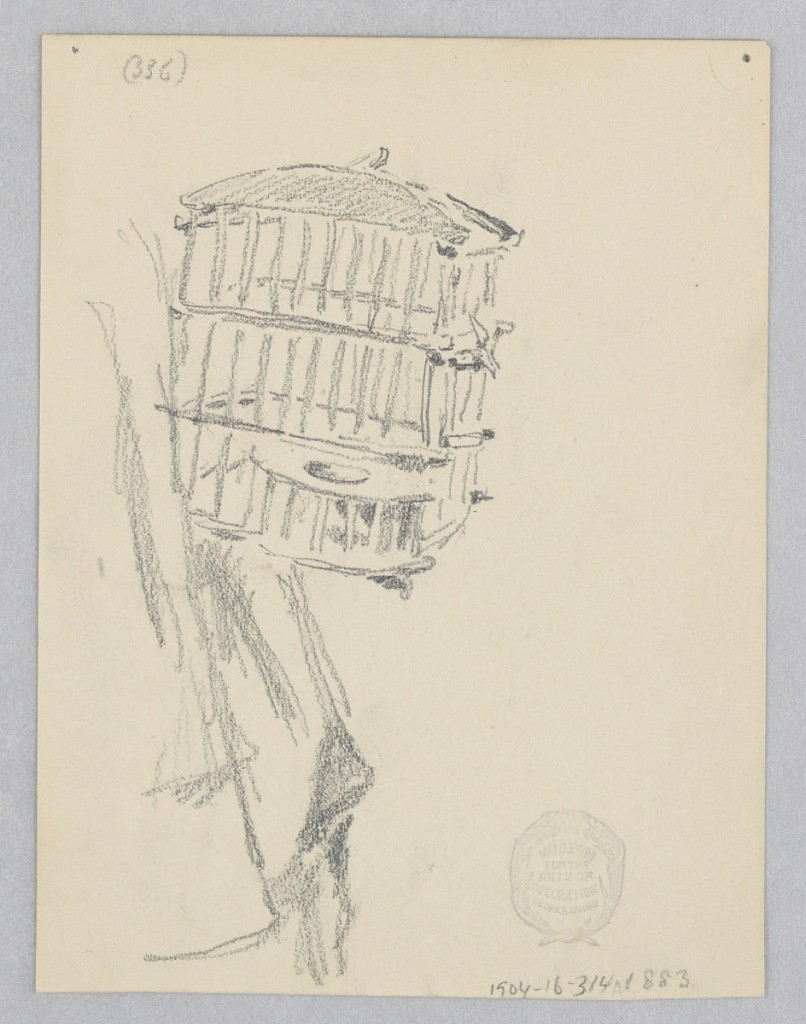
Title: Birdcage
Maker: Robert Frederick Blum, American, 1857–1903
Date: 1895
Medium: Graphite on wove paper
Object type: Drawing
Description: Recto: Sketch of a wooden birdcage; Verso: Sketch of a reclining female figure.